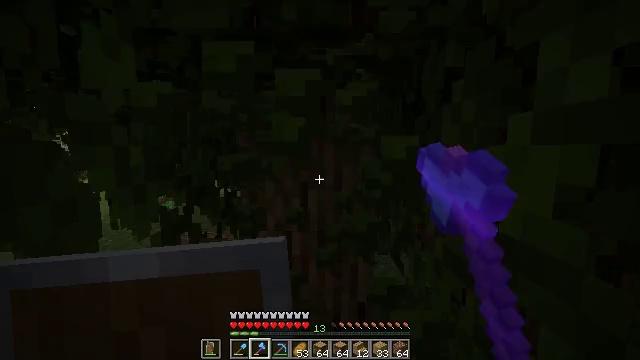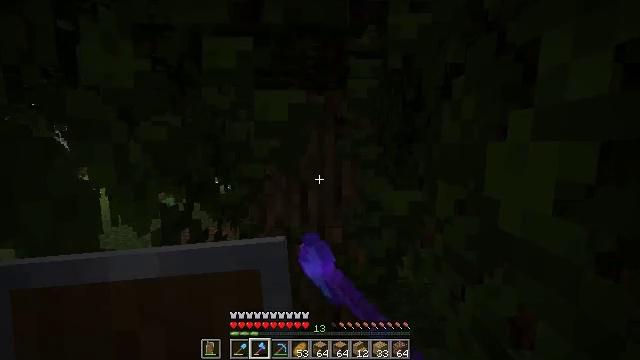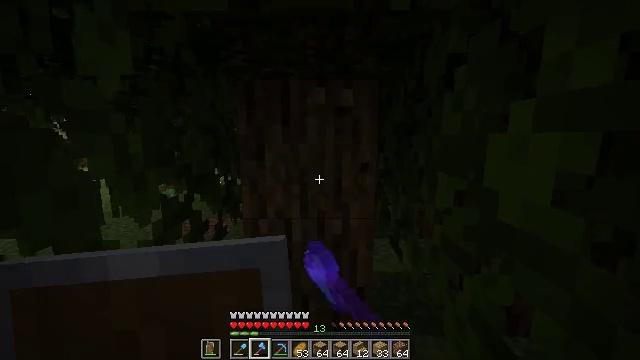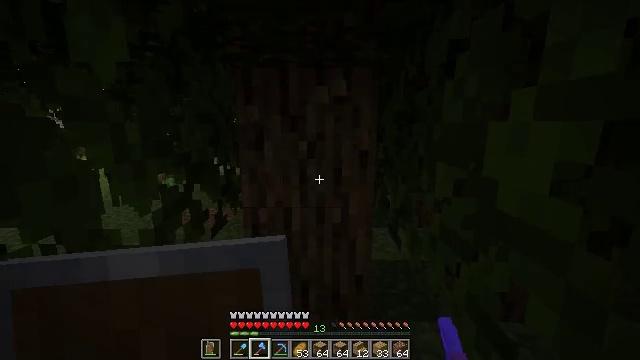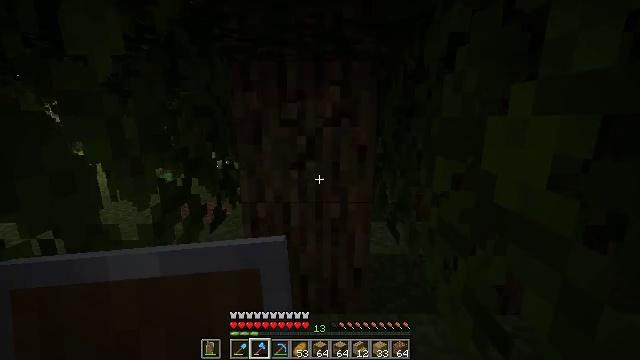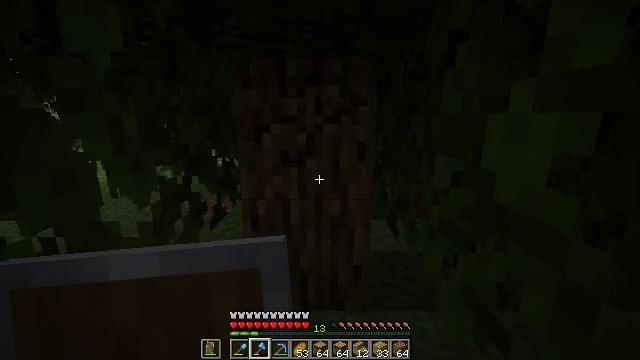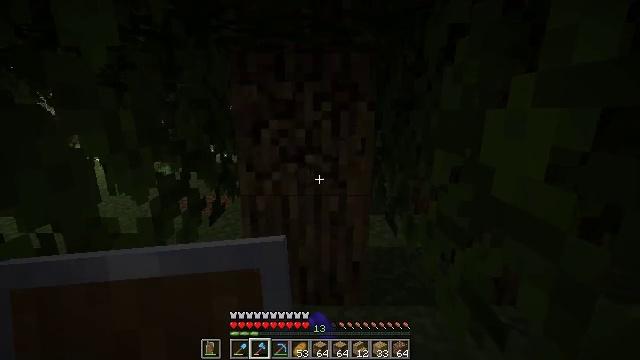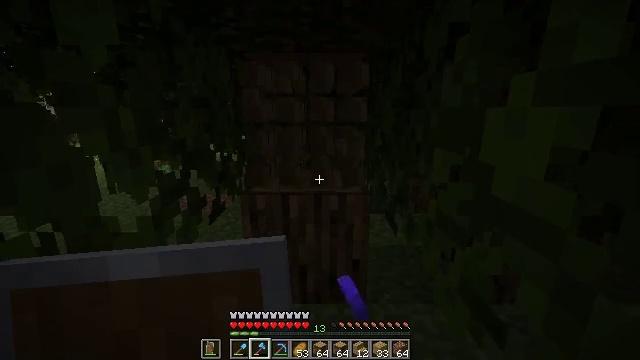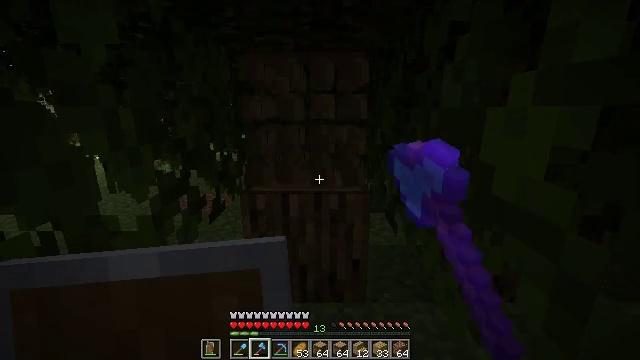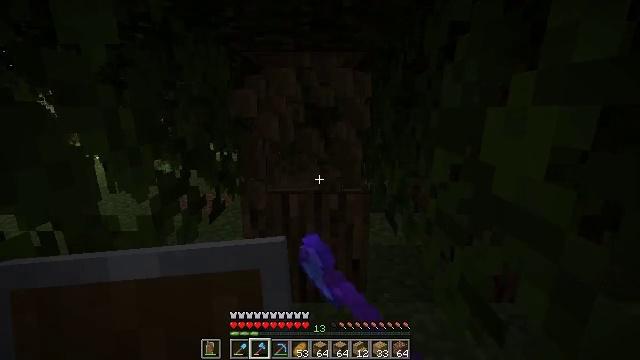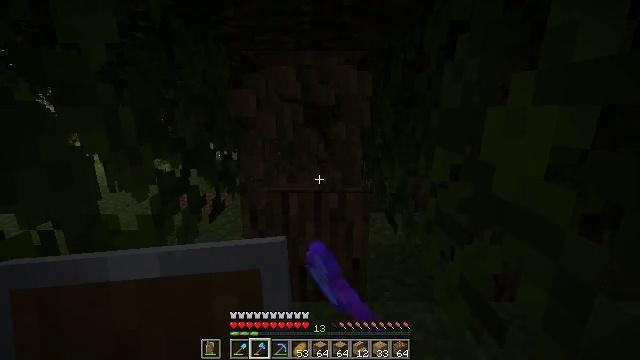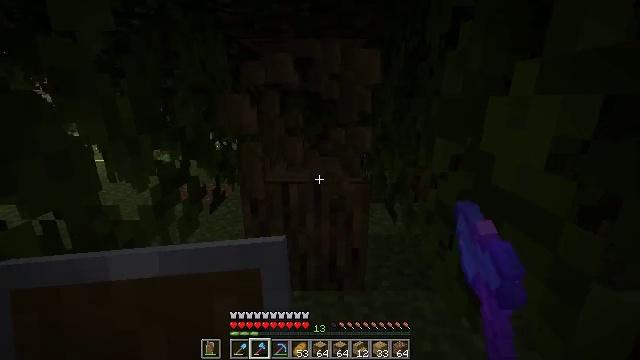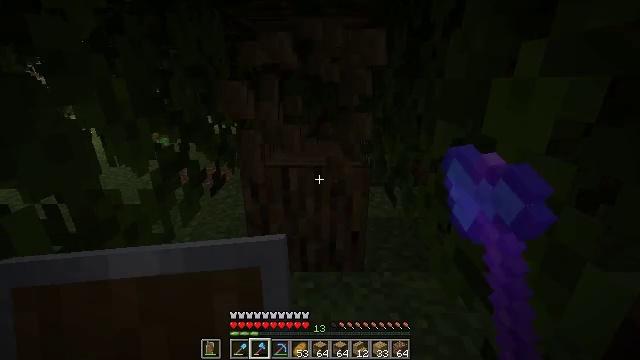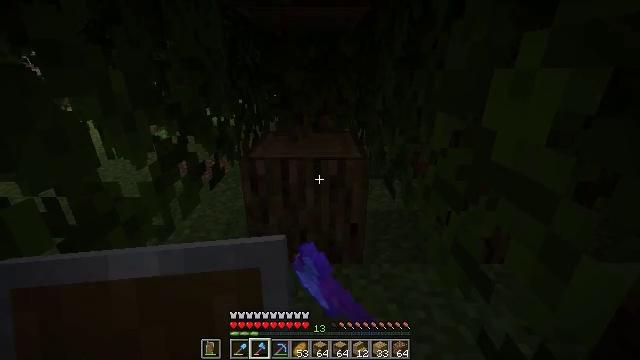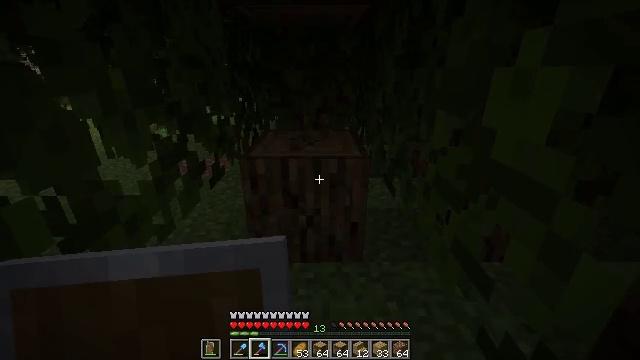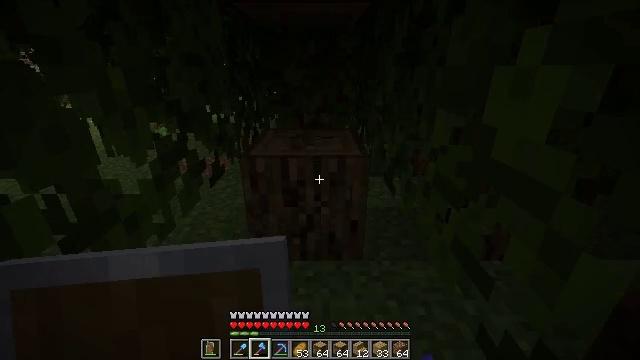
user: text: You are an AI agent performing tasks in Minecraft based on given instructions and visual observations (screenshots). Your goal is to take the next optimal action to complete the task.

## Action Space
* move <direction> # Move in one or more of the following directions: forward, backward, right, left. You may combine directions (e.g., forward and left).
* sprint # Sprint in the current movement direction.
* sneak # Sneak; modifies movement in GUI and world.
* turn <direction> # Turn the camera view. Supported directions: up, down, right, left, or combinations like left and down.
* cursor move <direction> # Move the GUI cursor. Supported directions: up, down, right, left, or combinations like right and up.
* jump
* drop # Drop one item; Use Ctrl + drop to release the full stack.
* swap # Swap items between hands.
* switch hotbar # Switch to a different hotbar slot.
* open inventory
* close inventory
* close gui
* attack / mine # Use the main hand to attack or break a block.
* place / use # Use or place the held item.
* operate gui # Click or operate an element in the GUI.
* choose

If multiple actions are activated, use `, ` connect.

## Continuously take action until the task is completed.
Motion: motion action
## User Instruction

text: Cut down the tree and harvest oak logs.
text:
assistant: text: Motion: attack / mine
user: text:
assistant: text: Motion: turn down, attack / mine
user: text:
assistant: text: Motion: turn down, attack / mine
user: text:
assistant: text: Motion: turn down, attack / mine
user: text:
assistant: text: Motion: attack / mine
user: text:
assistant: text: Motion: attack / mine
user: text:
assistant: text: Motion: attack / mine
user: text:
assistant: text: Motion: attack / mine
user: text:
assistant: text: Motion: attack / mine
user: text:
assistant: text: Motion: attack / mine
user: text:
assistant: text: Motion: turn down, attack / mine
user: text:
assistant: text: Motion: turn down, attack / mine
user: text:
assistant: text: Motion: turn down, attack / mine
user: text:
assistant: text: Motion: attack / mine
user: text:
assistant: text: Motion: attack / mine
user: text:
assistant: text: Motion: attack / mine
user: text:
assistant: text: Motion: attack / mine
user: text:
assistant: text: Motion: attack / mine
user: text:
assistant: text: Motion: attack / mine
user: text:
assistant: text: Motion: attack / mine
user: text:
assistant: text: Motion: attack / mine
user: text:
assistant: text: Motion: attack / mine
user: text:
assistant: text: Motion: attack / mine
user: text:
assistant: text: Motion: move forward, turn up, attack / mine
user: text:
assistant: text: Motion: move forward
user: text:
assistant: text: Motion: move forward, turn up
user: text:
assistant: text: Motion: move forward, turn up
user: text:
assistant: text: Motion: move forward, turn up
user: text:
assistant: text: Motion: move forward, turn left and up
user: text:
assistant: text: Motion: move forward, turn left and up